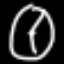
Label: clock